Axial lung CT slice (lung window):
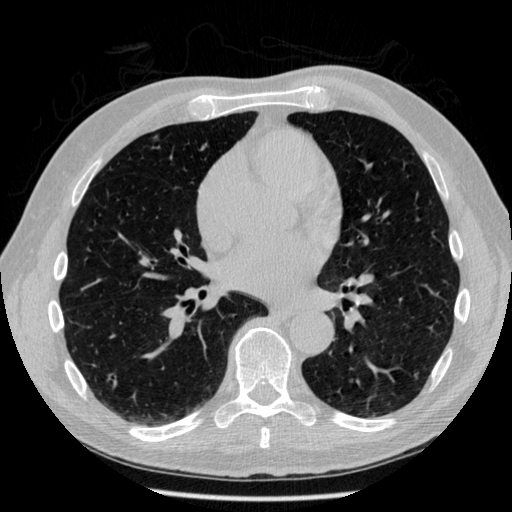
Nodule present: no